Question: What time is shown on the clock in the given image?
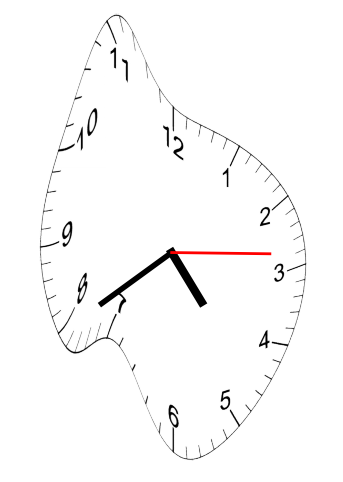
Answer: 04:39:14